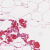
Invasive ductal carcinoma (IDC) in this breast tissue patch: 0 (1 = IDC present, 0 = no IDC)